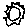
Label: sun